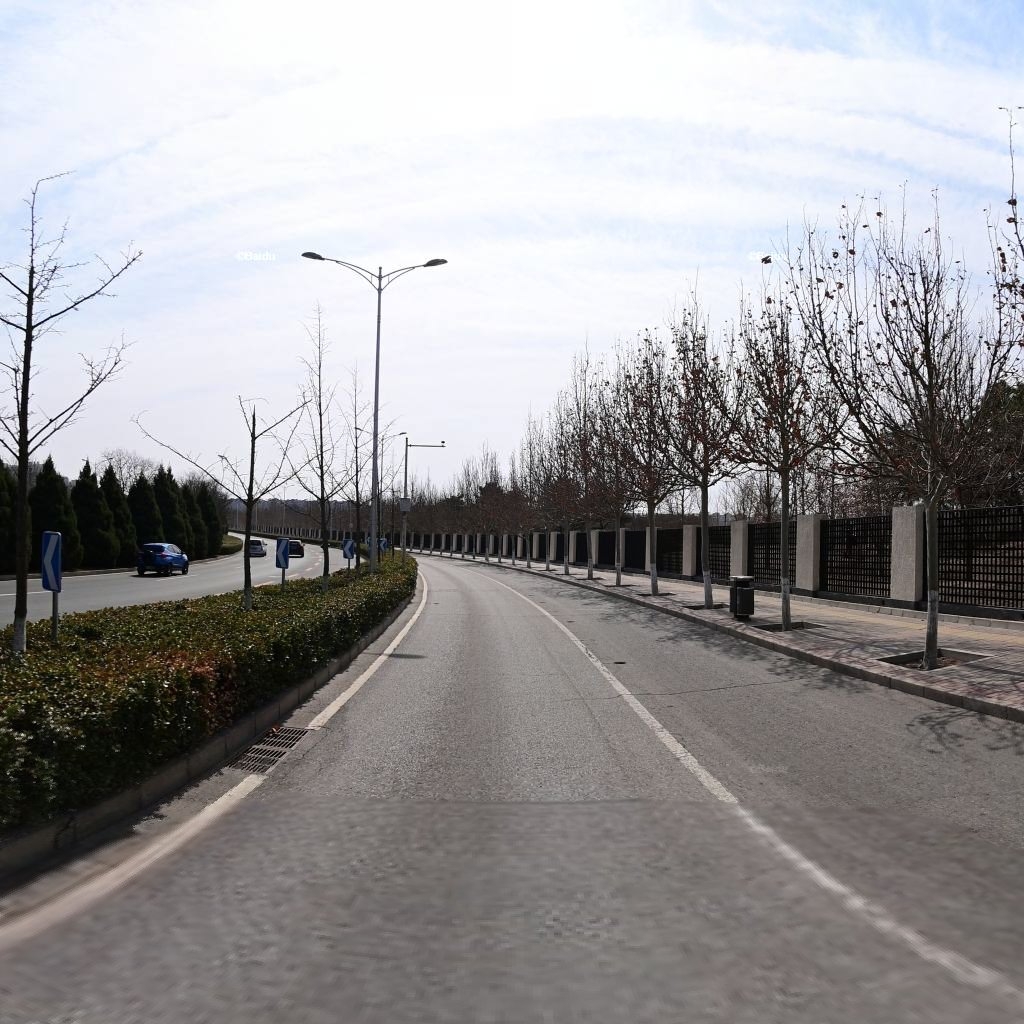
Region: Haidian
Road damage annotations: transverse crack